Question: I think an image will explain this far better than words. The screenshot is from the layout viewer thingy in Intellij, but this happens on device as well. I want the cut off text to not be displayed at all. Is this possible?

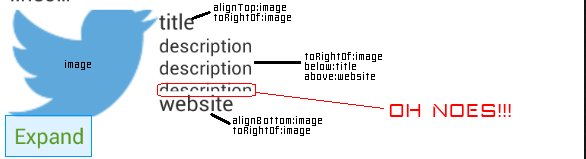
Answer: '''
<TextView
....
android:lines="2"
'''
or:
'''
<TextView
....
android:maxLines="2"
'''
First option sets exact number of lines for your text view, second options sets the maximum number.